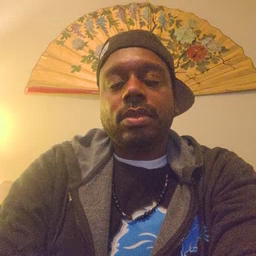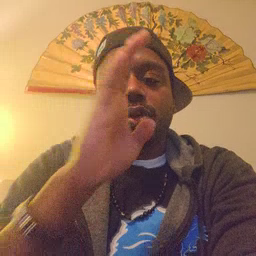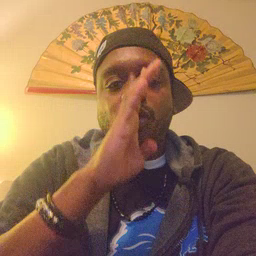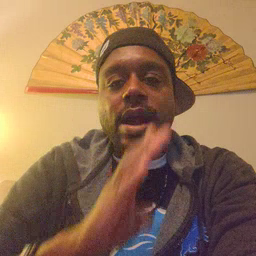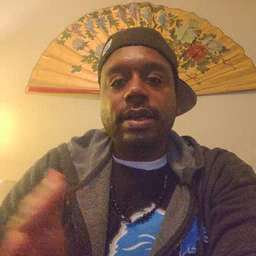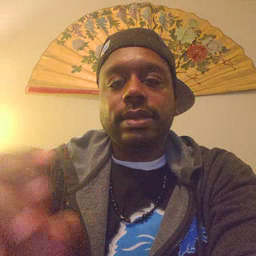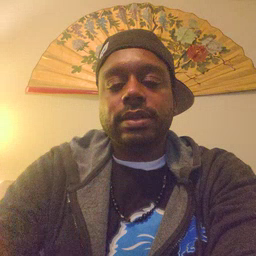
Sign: quiet